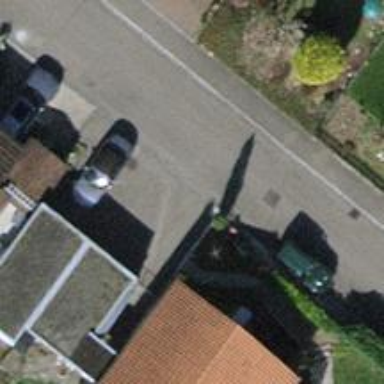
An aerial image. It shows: Garage building.